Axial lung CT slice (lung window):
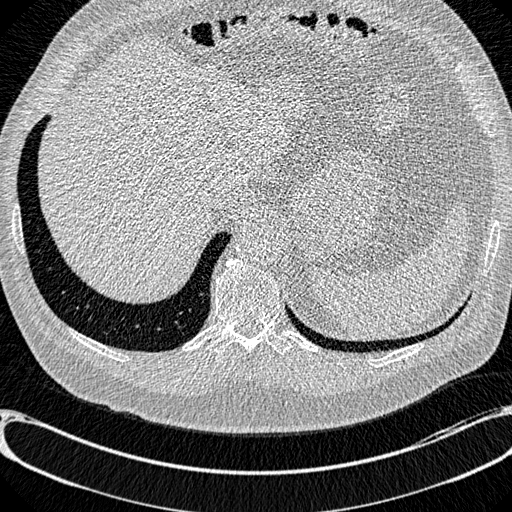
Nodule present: no